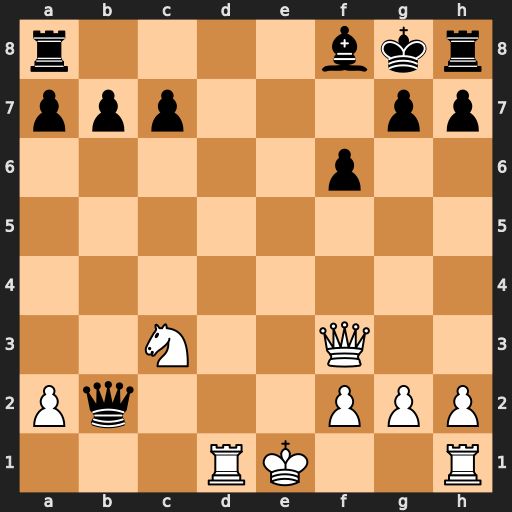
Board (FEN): r4bkr/ppp3pp/5p2/8/8/2N2Q2/Pq3PPP/3RK2R
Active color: w
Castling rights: K
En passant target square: -
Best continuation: Qd5#